Question: Hi I am trying to apply the mobius transformation to an image using matplotlib. This is python code to do this.
'''
import matplotlib.pyplot as plt
import matplotlib.image as mpimg
from numpy import *
img = mpimg.imread('test.jpg') # load an image
zi = [766j, 512+766j, 256+192j]
wi = [738j, 512+496j, 256+173j]
r = ones((600,700,3),dtype=uint8)*255 # empty-white image
for i in range(img.shape[1]):
for j in range(img.shape[0]):
z = complex(i,j)
qf = ((wi[0] * (-wi[1] * (zi[0]-zi[1]) * (z-zi[2]) + wi[2] * (z-zi[1]) * (zi[0]-zi[2])) - wi[1]*wi[2]*(z-zi[0]) * (zi[1]-zi[2])))
qs = (wi[2]*(zi[0]-zi[1])*(z-zi[2])-wi[1]*(z-zi[1])*(zi[0]-zi[2])+wi[0]*(z-zi[0])*(zi[1]-zi[2]))
w = qf/qs
r[int(imag(w)),int(real(w)),:] = img[j,i,:]
plt.subplot(121)
plt.imshow(img,origin='lower',aspect='auto')
plt.subplot(122)
plt.imshow(r,origin='lower',aspect='auto')
plt.show()
'''
if I run this code, I get the following result.

If you see the right side, the size is changed. I want to know the way to fit the result image in the box. The way I did is I hard code the result image size and run the code. However, since the mobius transformation expands and shrink the image, sometimes I get very small image and sometimes I get very big image. Anyone can solve this problem??Thanks!
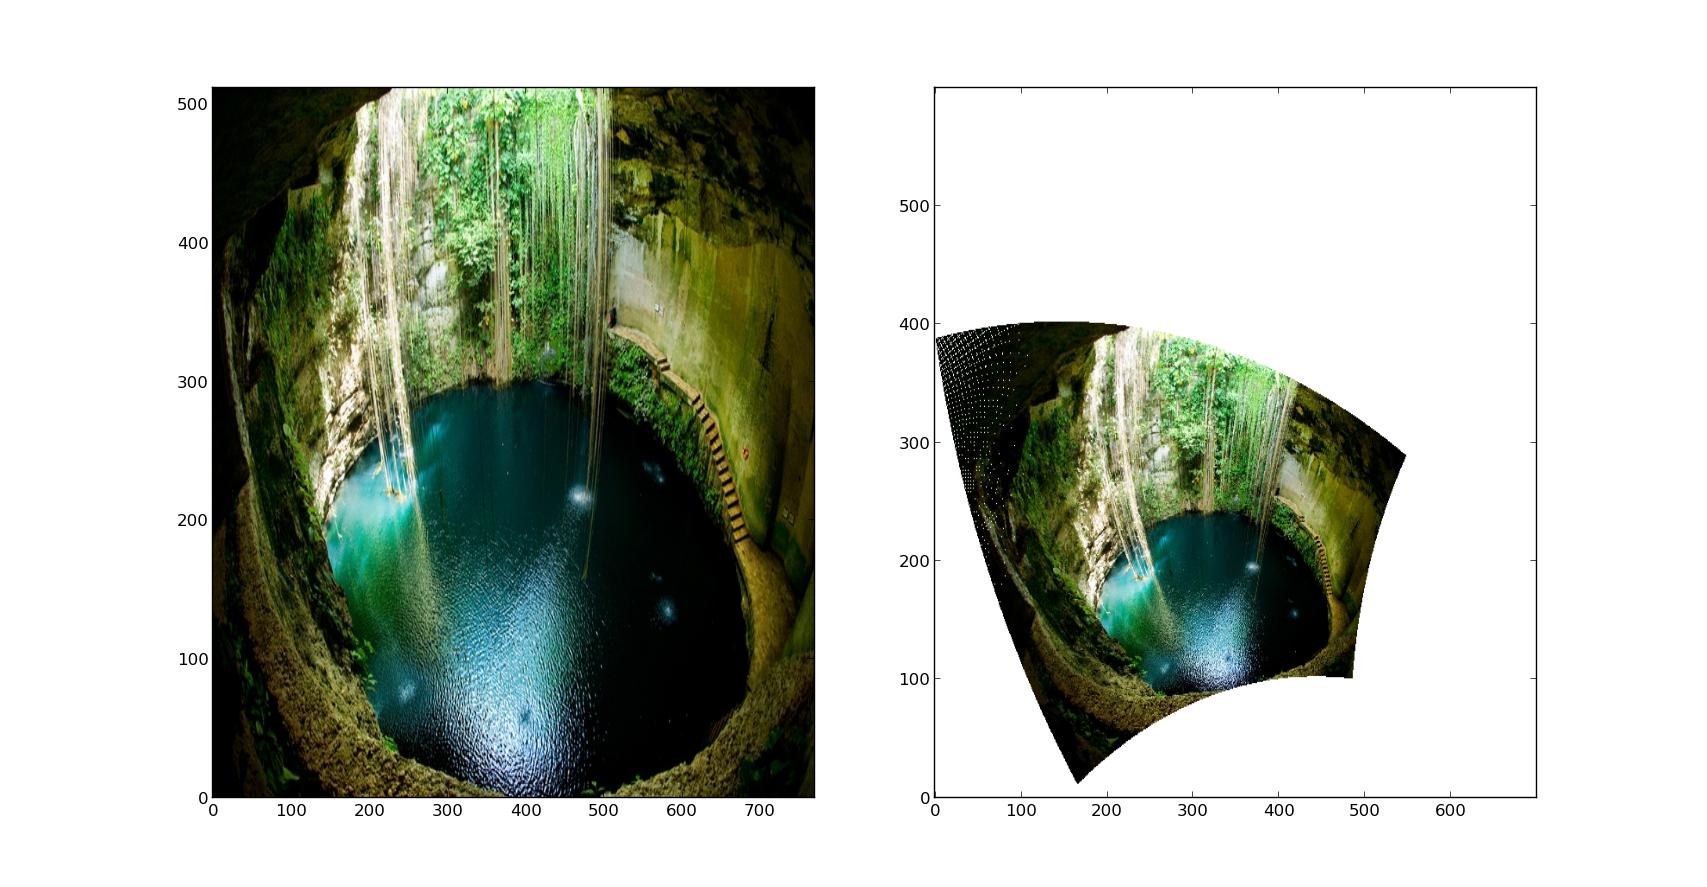
Answer: You can do the following to find the x limits and y limits of your transformed image:
'''
plt.gca().set_aspect('equal')
i, j = np.where(np.all(r!=255, axis=2))
xlimits = j.min(), j.max()
ylimits = i.min(), i.max()
plt.xlim(xlimits)
plt.ylim(ylimits)
'''
the 'set_aspect()' was added to show the image in its original aspect ratio. 'numpy.where()' will find the row and column indices where the image is not white (255, 255, 255), it is taking the minimum and maximum indices to set the new limits.